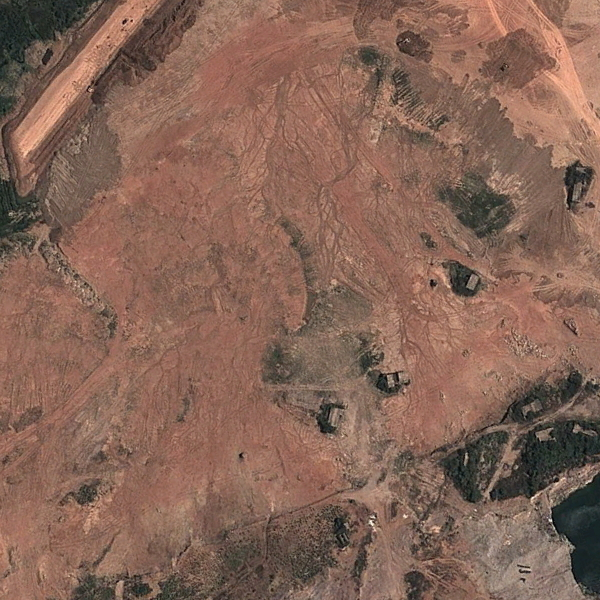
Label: BareLand